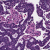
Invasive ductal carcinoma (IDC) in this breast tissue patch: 1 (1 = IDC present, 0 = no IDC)